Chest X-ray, AP view. Patient: 50 years old, sex M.
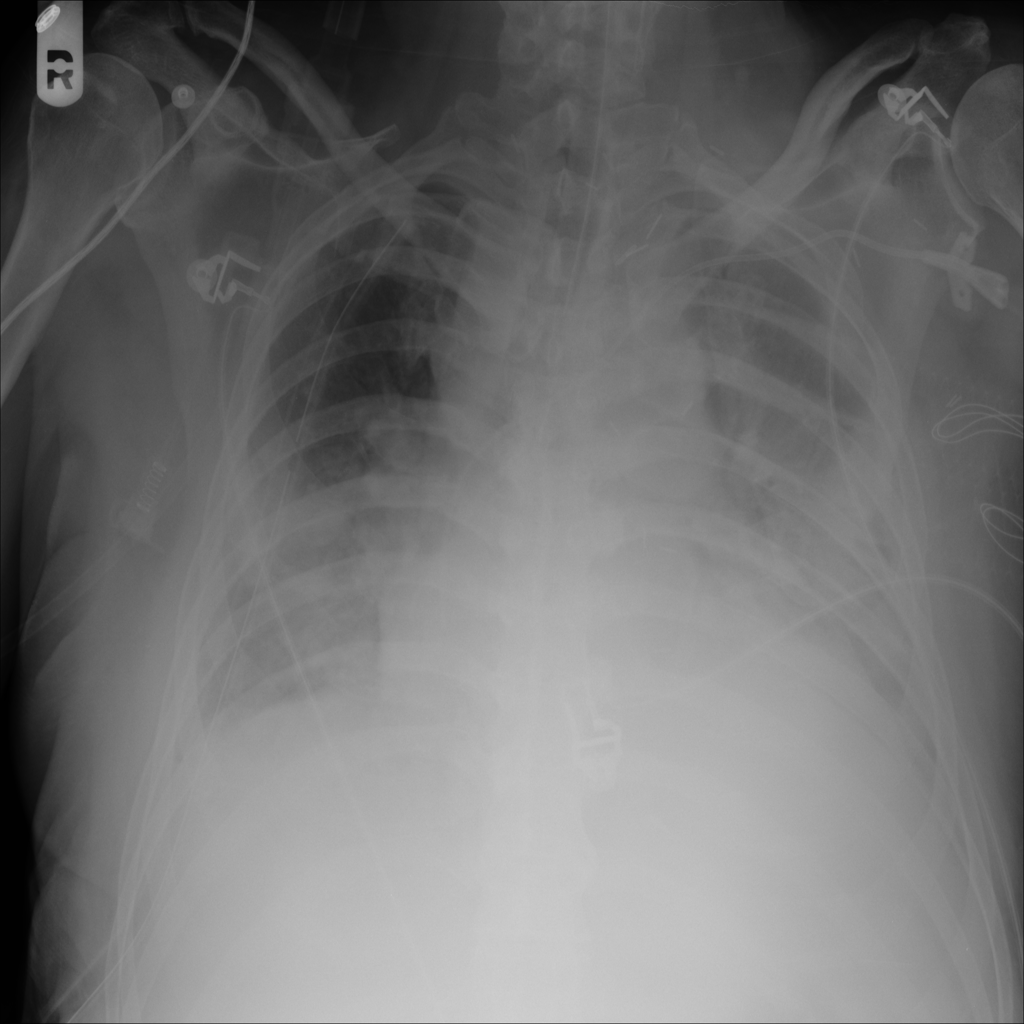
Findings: Atelectasis, Mass, Nodule